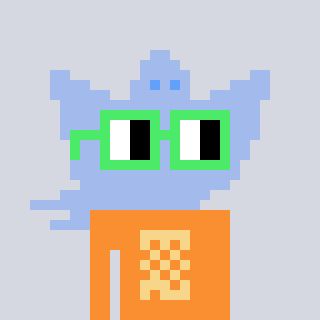
a pixel art character with square light green glasses, a ghost-B-shaped head and a orange-colored body on a cool background